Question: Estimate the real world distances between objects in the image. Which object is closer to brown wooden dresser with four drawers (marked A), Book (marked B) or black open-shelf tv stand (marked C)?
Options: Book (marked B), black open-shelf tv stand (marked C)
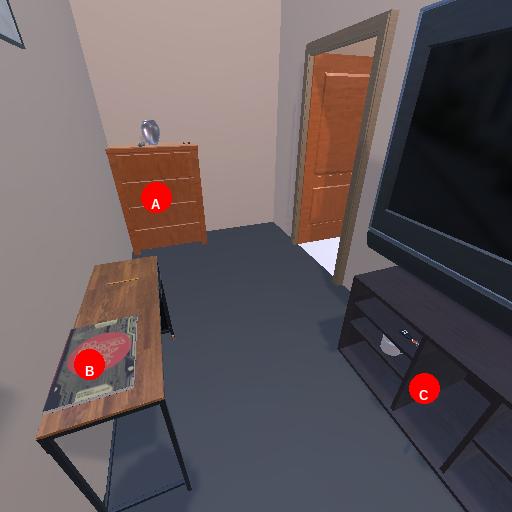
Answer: Book (marked B)